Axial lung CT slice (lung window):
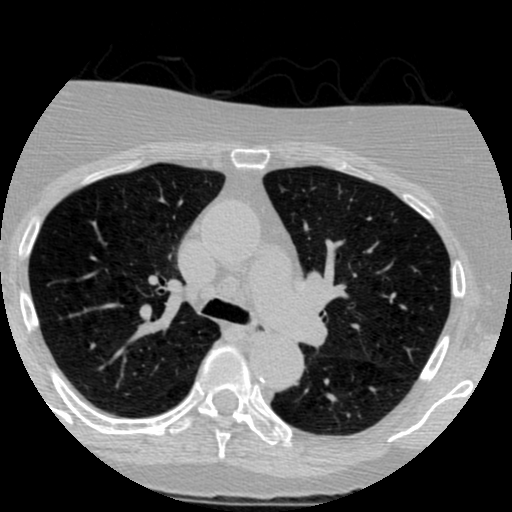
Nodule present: no